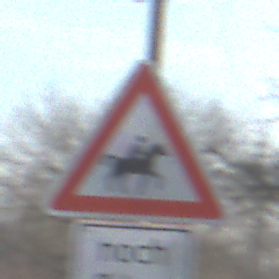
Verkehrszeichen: ReiterLinks
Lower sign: LaengeEinerStrecke4
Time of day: MorningAfternoon
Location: Outdoor (Suburban)
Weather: PartlyCloudy
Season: NotSpecified
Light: Natural